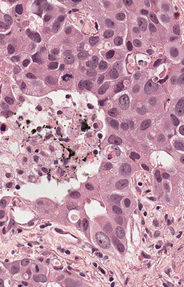
Tumor epithelial tissue: yes
Tumor-associated stroma tissue: yes
Normal tissue: no